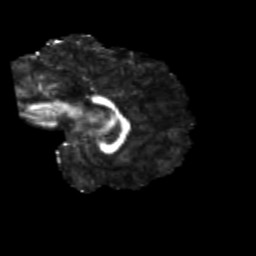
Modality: FA
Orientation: sagittal
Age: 13
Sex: male
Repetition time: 9.4 s
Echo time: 0.089 s